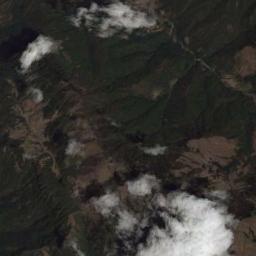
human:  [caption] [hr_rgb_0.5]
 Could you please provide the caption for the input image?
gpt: The cumulus clouds are located above the land covered by dense vegetation while some ups and downs are on the land .

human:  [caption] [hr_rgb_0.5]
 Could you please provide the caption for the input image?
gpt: The white cloud is above the mountain .

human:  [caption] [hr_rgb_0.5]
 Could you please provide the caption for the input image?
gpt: A white cloud floats above the forest and river .

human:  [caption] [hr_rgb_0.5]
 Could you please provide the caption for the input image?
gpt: Sparse white clouds on a mountain where brown and green intersect .

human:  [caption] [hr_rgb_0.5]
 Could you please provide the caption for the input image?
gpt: A few pieces of clouds over a mountain .